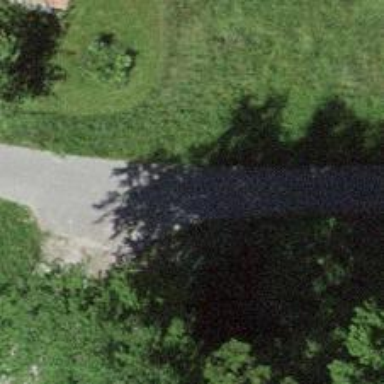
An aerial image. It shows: Smooth asphalt road in residential area.